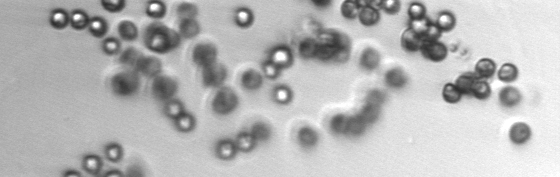
Label: Phaeocystis